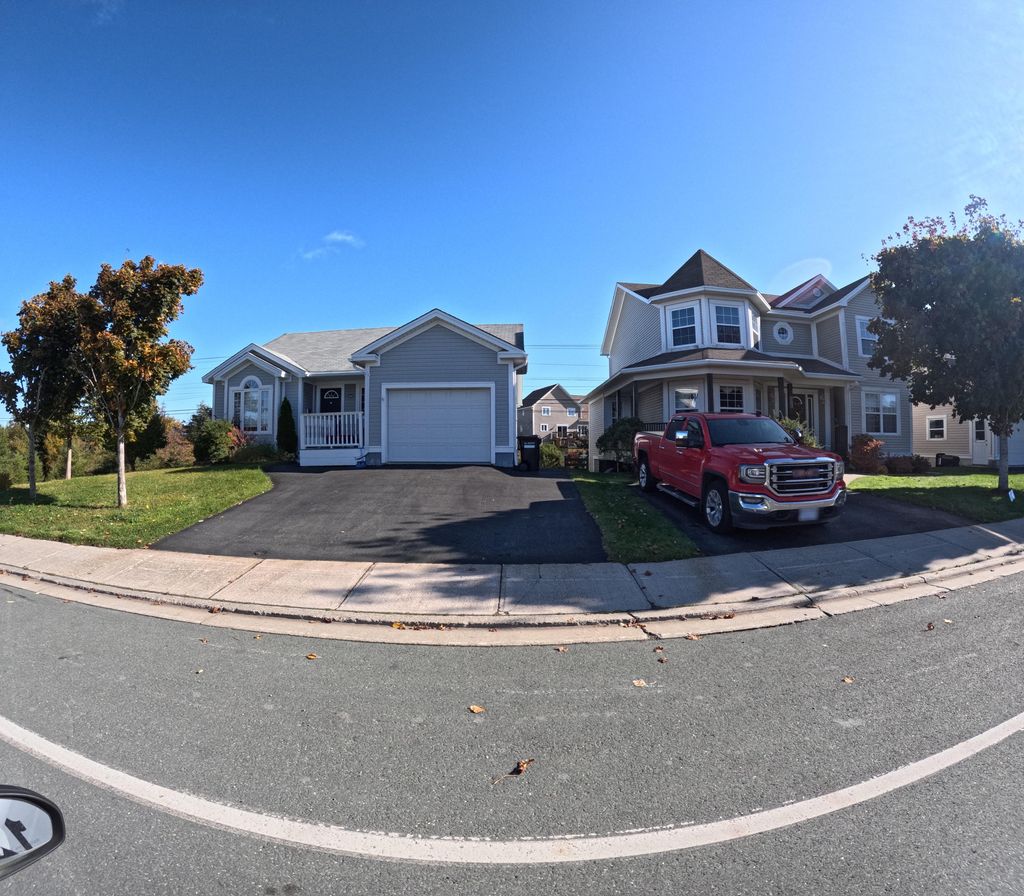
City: st_johns